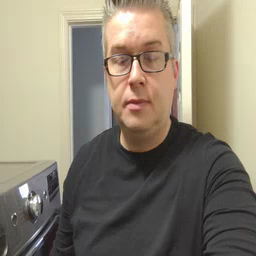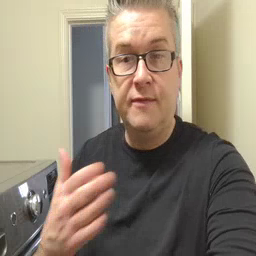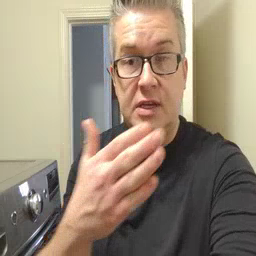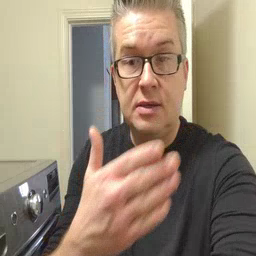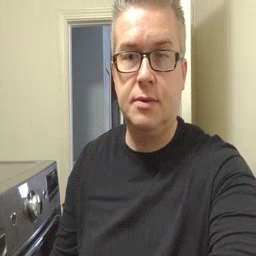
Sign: fish